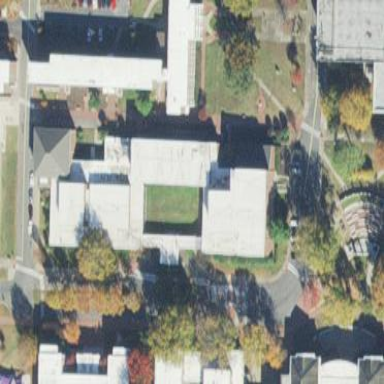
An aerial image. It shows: University building.